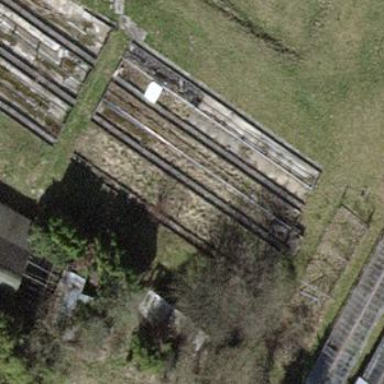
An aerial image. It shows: Greenhouse.